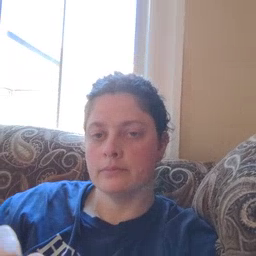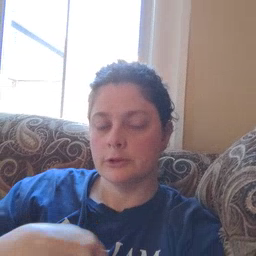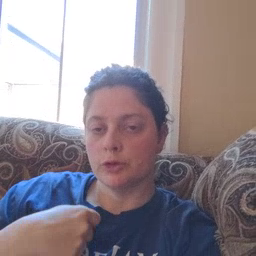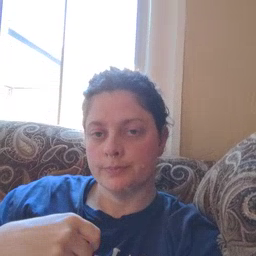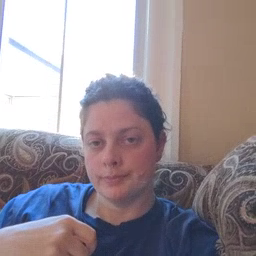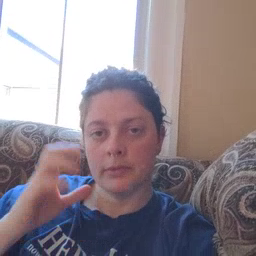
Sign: zipper